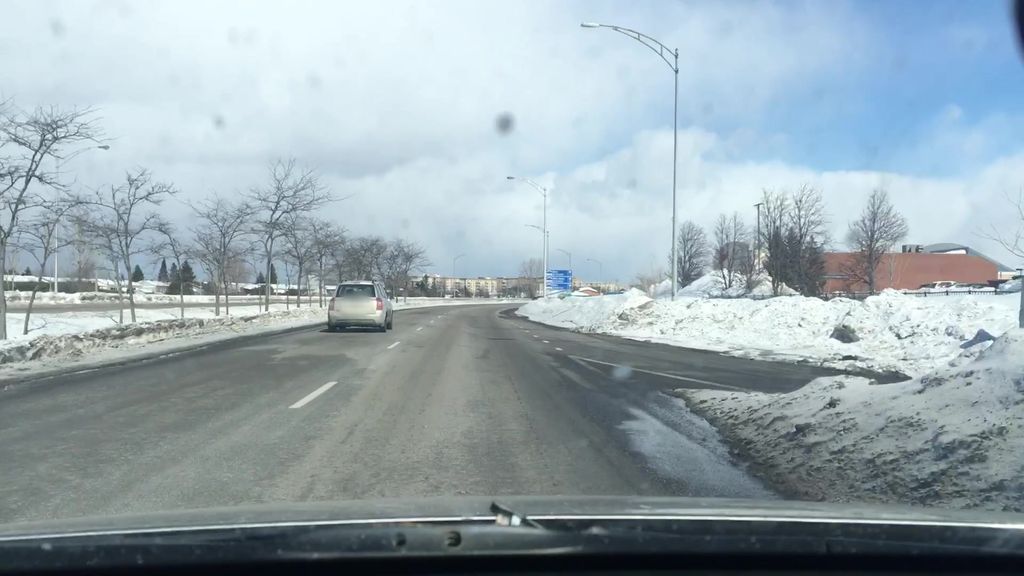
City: ottawa-gatineau